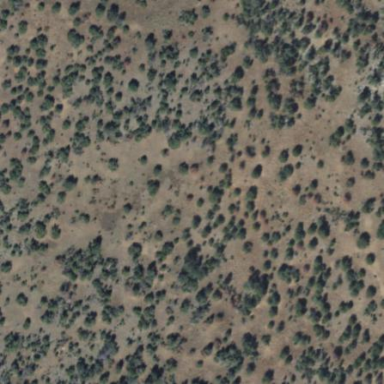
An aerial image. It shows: Patch of scrub vegetation.